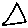
Label: triangle